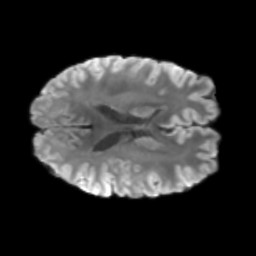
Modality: T2w
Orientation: axial
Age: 47
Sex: female
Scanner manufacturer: siemens
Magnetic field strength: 3 T
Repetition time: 3.23 s
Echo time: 0.0892 s